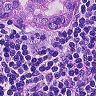
Metastatic tissue present: yes